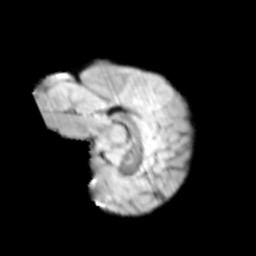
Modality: T2w
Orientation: sagittal
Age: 10
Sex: male
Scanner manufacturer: siemens
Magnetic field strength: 3 T
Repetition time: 3.8 s
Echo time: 0.07 s